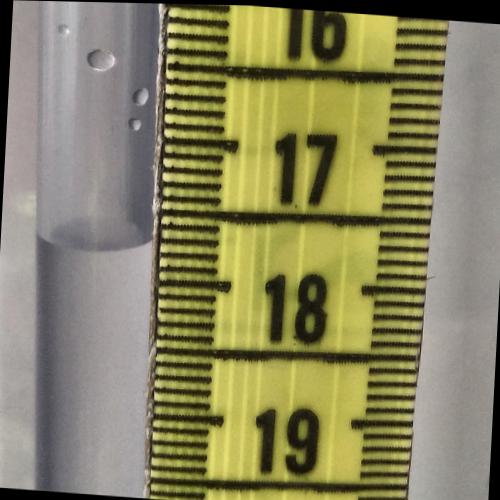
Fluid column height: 17.7 cm